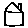
Label: house